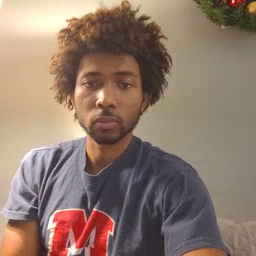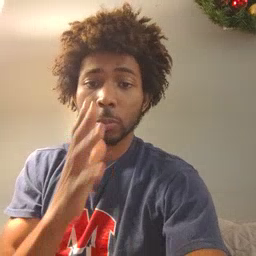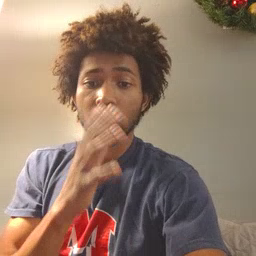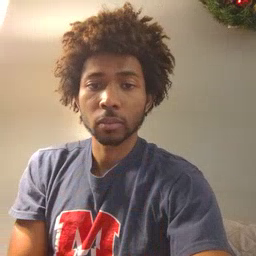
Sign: mom